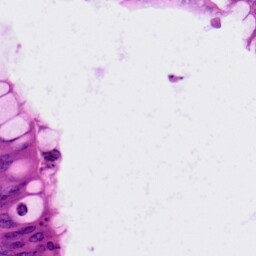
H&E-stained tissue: Colon